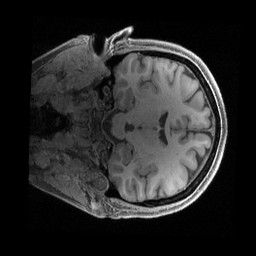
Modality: T1w
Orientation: coronal
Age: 50
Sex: female
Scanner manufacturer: siemens
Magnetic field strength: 3 T
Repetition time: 2.4 s
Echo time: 0.00241 s